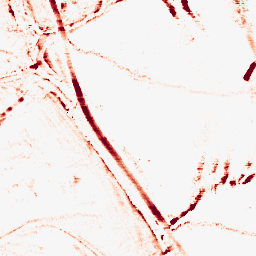
Category: morphological
Decomposition family: morphological_rect
Decomposition parameters: operation: opening
width: 10
height: 5
Upsampling method: bicubic_3x
Upsampling parameters: scale: 3
Upsampling scale: 3